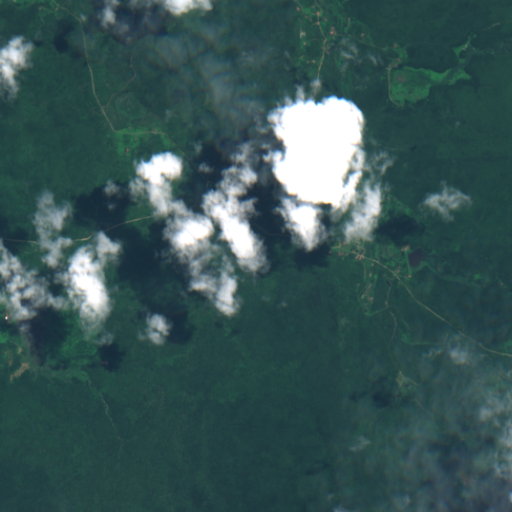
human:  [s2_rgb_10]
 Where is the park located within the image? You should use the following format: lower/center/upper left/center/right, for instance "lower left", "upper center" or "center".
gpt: The park is located in the center right of the image.
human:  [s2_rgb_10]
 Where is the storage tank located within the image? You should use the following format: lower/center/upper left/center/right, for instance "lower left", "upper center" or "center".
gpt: The storage tank is located in the center left of the image.
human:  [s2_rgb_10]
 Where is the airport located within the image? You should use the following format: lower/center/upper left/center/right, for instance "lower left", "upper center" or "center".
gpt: There is no airport in the image.